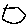
Label: hexagon